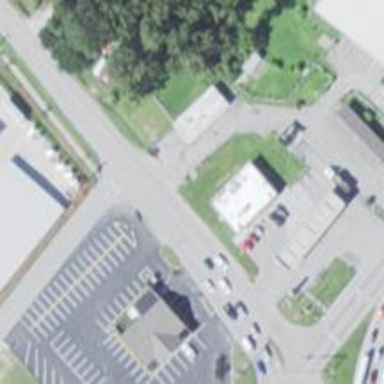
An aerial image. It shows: Convenience shop.